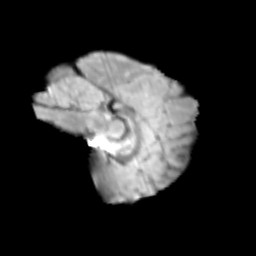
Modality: T2w
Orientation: sagittal
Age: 10
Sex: female
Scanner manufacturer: siemens
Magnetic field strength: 3 T
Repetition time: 3.8 s
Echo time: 0.07 s